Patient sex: M
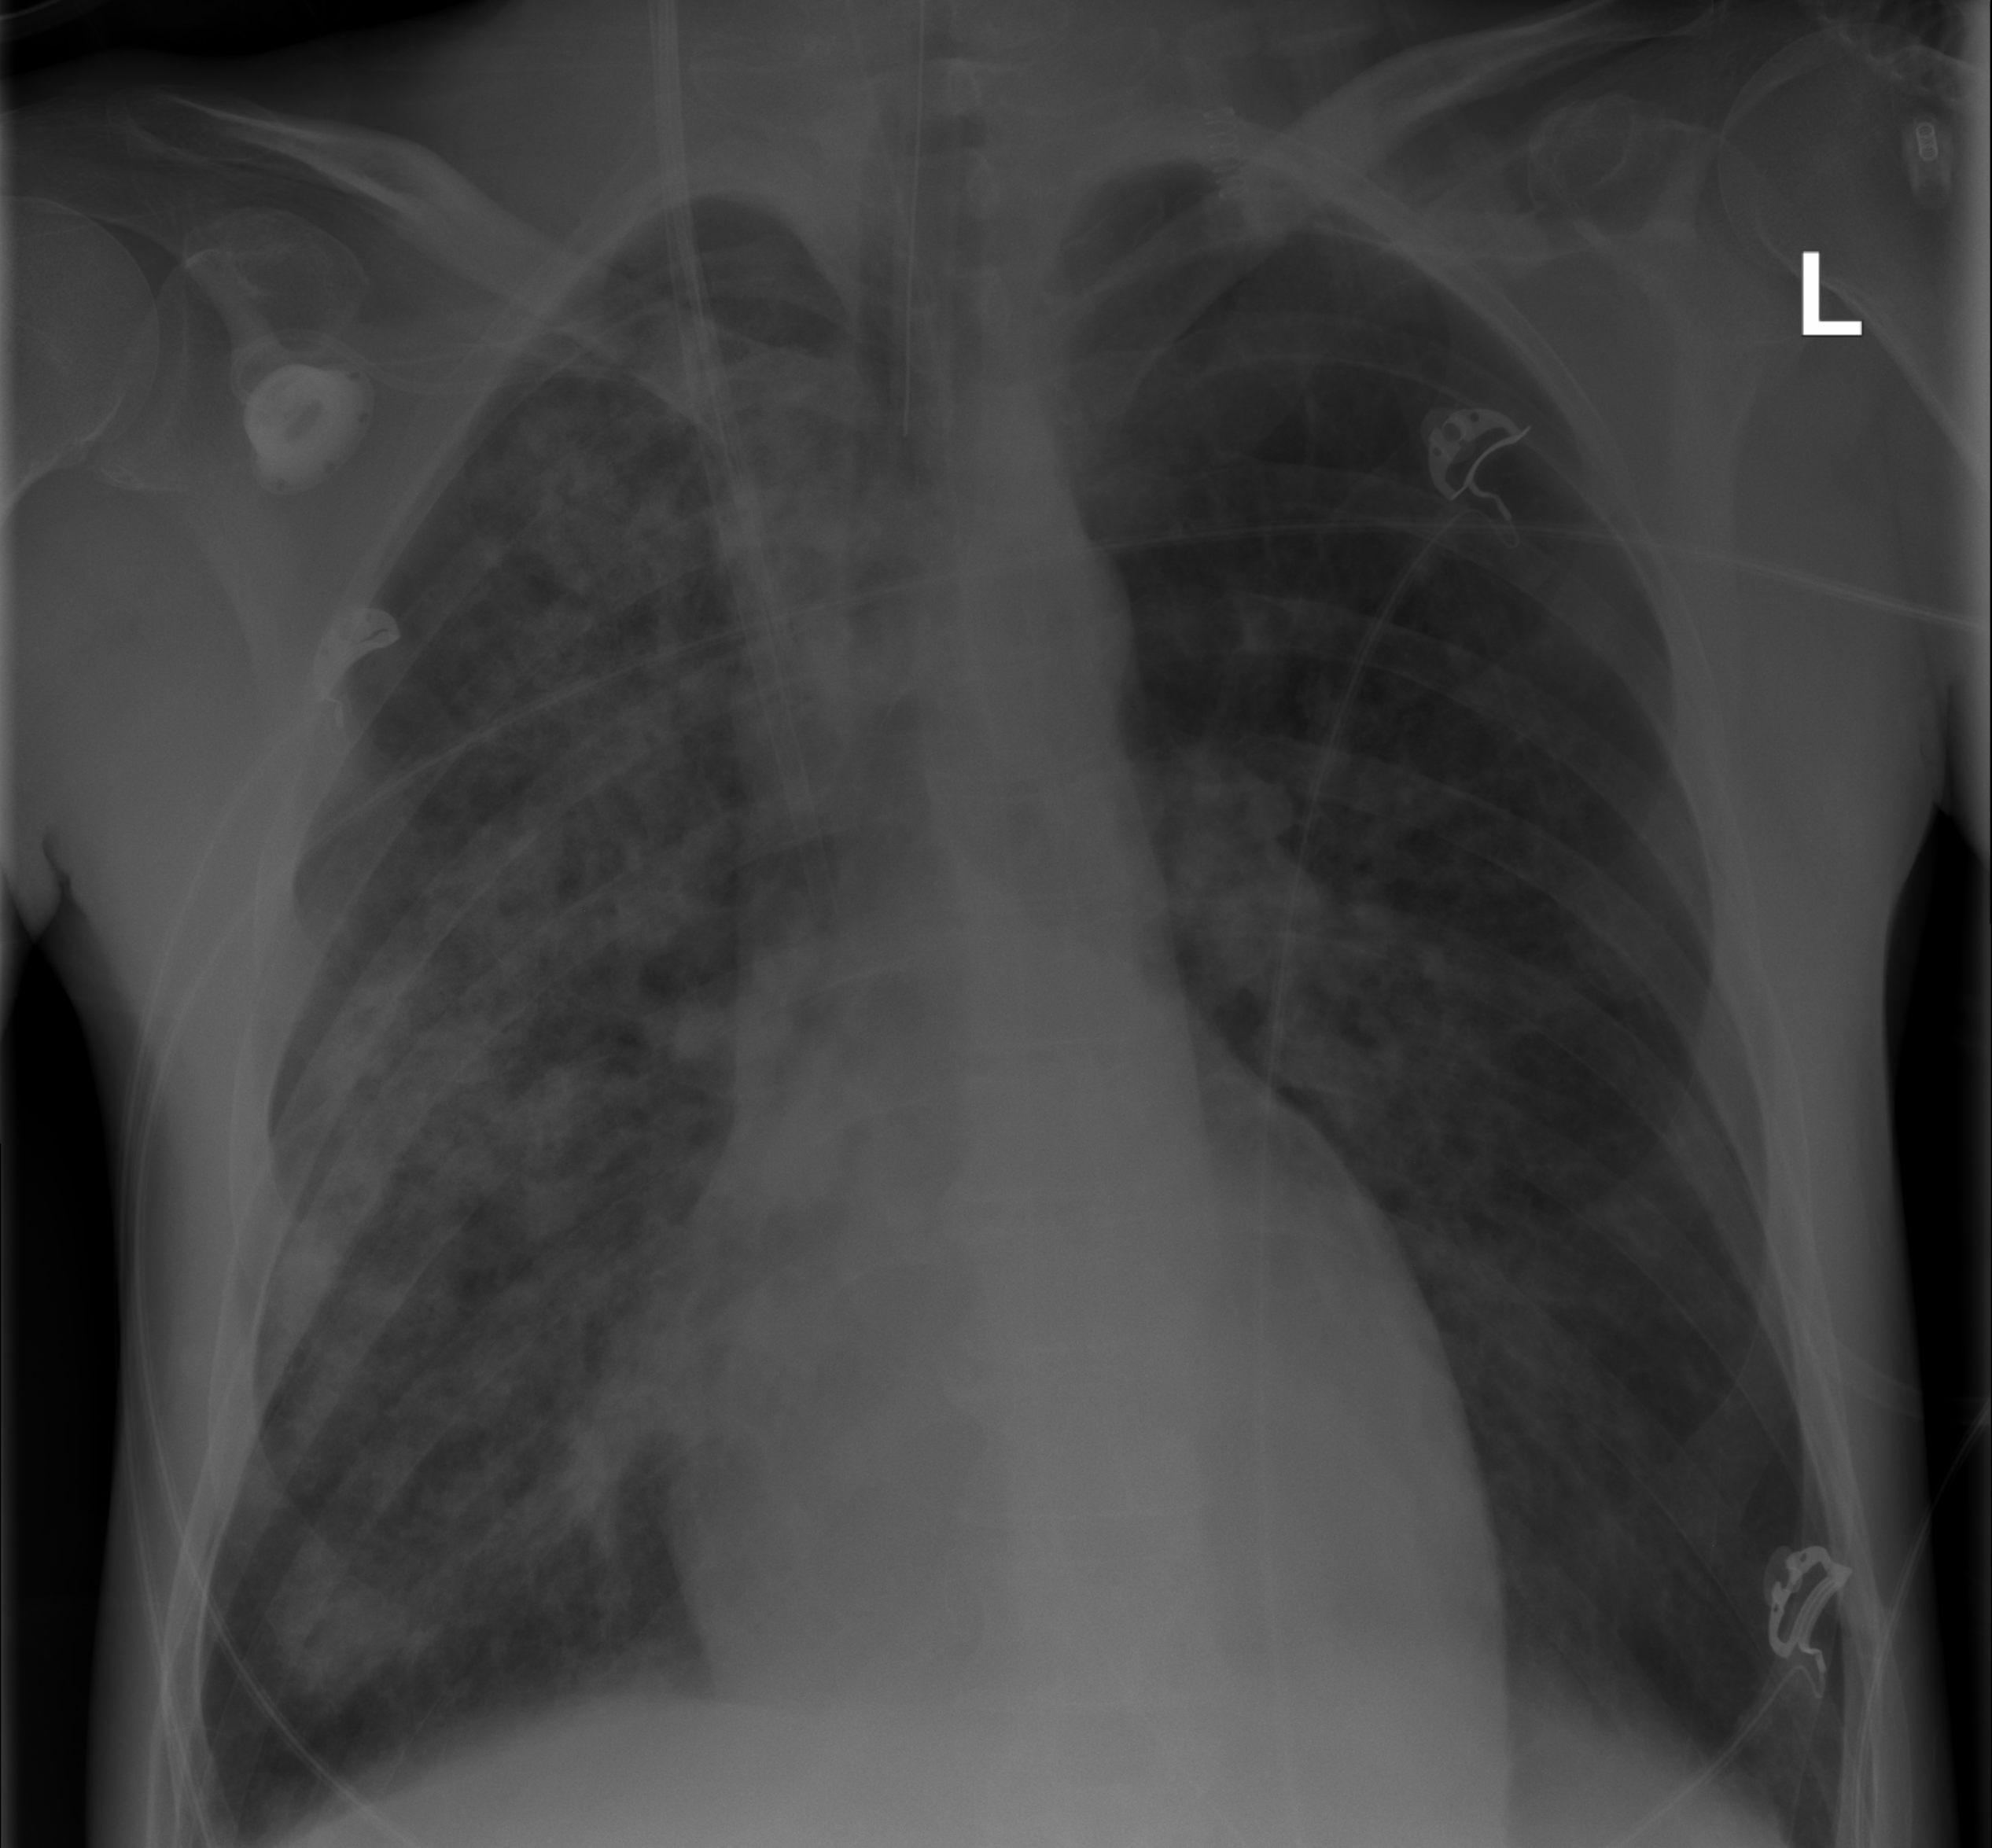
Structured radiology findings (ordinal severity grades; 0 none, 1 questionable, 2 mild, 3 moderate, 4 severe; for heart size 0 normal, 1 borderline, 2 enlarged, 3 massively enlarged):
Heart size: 0
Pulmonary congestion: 0
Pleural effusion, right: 0
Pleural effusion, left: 0
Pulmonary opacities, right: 3
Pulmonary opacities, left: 2
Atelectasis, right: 2
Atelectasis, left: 0